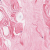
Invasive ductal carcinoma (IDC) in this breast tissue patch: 0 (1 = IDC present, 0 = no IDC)